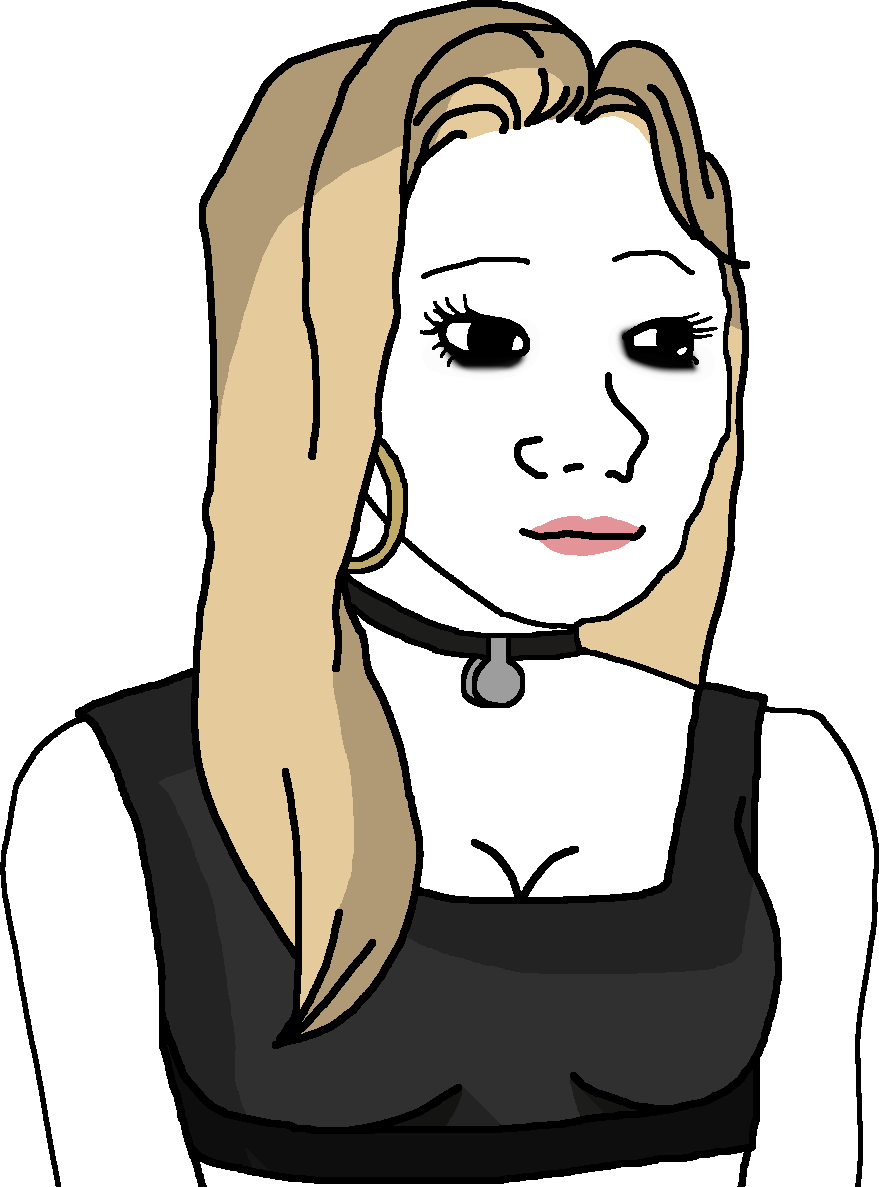
Label: 5_Trad_Wife